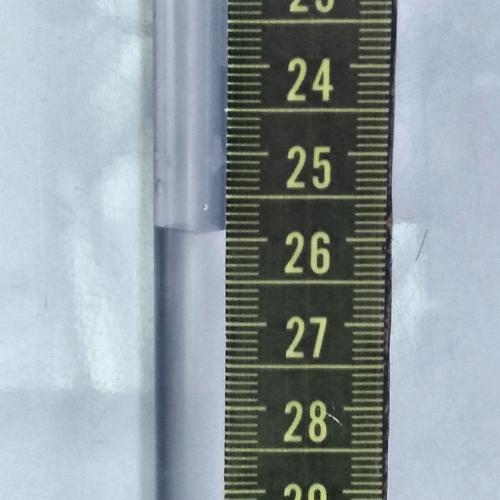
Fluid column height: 25.9 cm